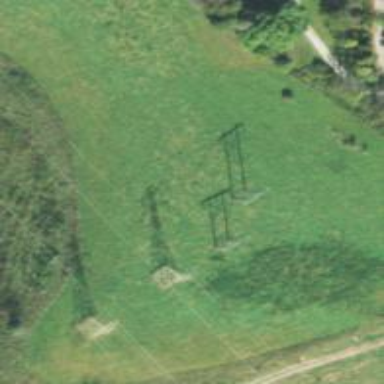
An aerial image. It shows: H-frame power tower design.